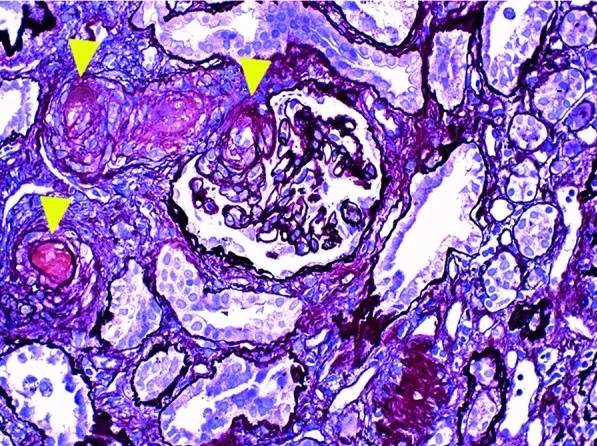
PAM staining showing thrombi (arrowheads) in the periglomerular capillary tuft and vascular pole (x400).
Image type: pathology (methenamine_silver)